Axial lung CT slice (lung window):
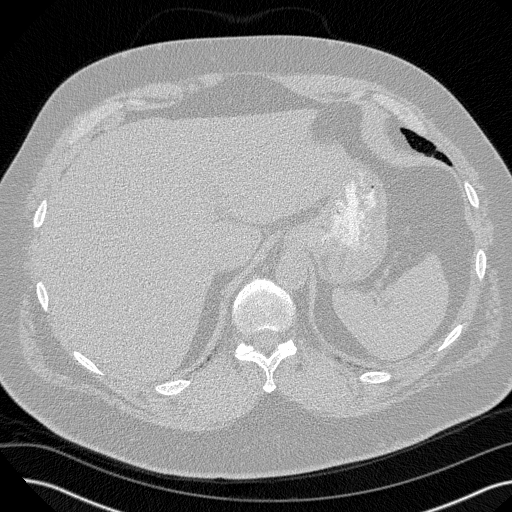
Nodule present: no